Question: What I want to do is to know when user closes the app from Android Launcher's menu, which gets opened on home button long click:

I want to do some operations when user closes the app.
Actually, I want user to logout each time he leaves the app, but as long as he can close app in this was too, I have to handle this event and then make my operations.
I've tried to google this one, but I couldn't find anything considering this.
I don't want to override onStop() or onDestroy(), as long as the user may come back to the app then, in that case I don't have to make my changes. Don't advice this. I only want to make changes, when user closes app entirely.
So my questions are:
- Isn't there anything like 'onApplicationDestroy()'?- Is it possible to make connection with server and pass some values when user closes app in this way?
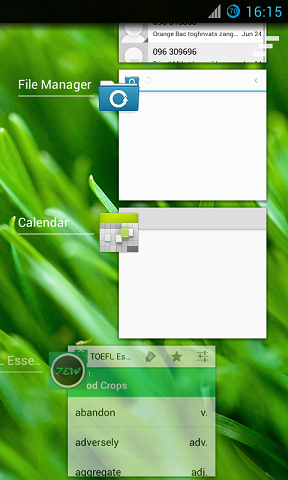
Answer: > I want to do some operations when user closes the app.
That is not possible. Your process is simply terminated, with no notice.
> Isn't there anything like onApplicationDestroy()?
No.
> Is is possible to make connection with server and pass some values when user closes app in this way?
No.
Note that there is nothing significantly different between the user swiping your app off the recent-tasks list (what you depict in your question) and various other scenarios, including:
- Android terminating your background process to free up memory for other applications- Users terminating your background process using a third-party task maanger